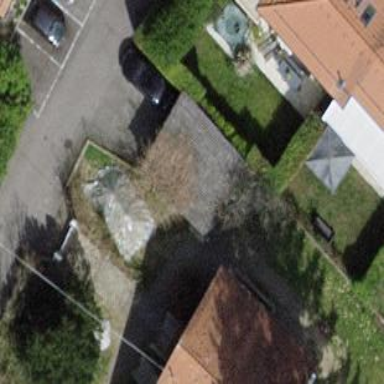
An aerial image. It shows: View of roof of building.